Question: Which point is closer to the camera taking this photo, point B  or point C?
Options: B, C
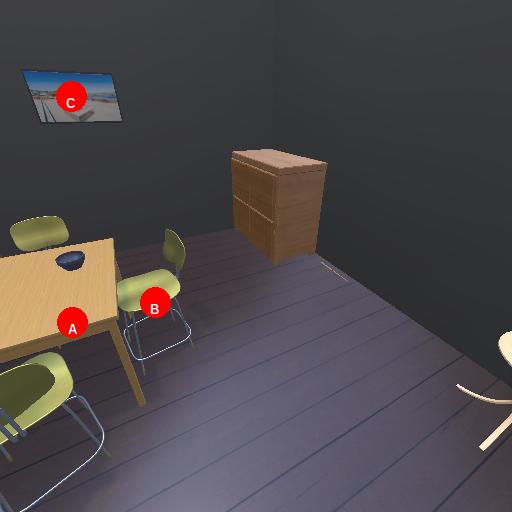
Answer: B